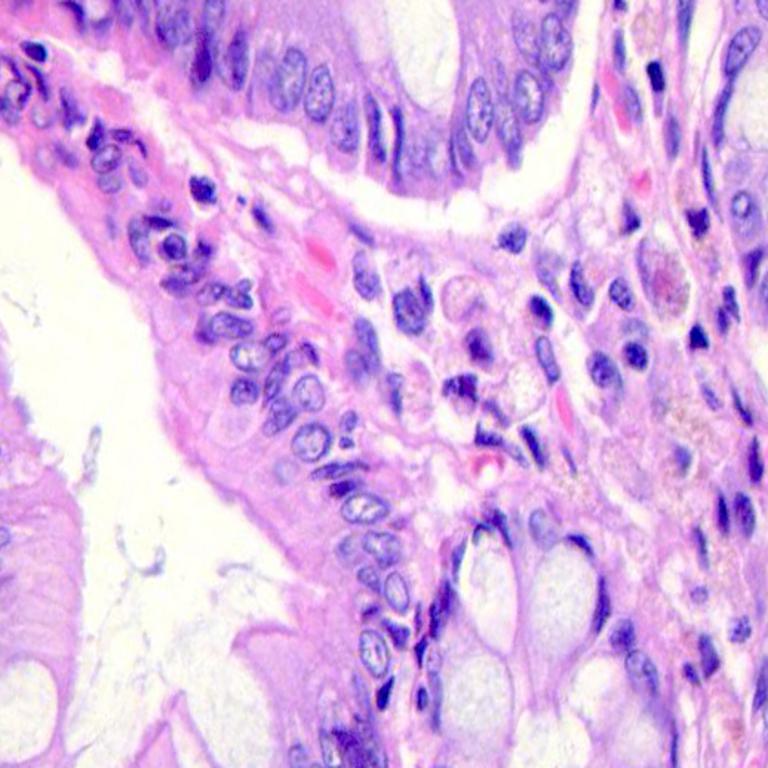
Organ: colon
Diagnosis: benign